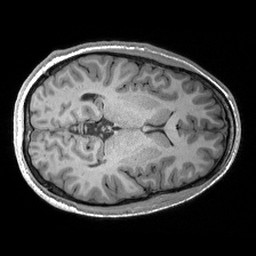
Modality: T1w
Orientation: axial
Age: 25
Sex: male
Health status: healthy
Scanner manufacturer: siemens
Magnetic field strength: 3 T
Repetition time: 2.53 s
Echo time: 0.00288 s